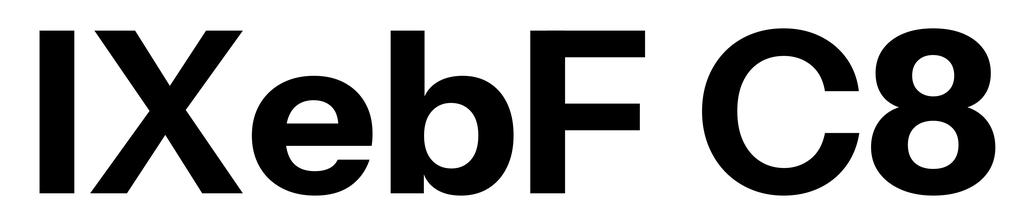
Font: InstrumentSans_Bold